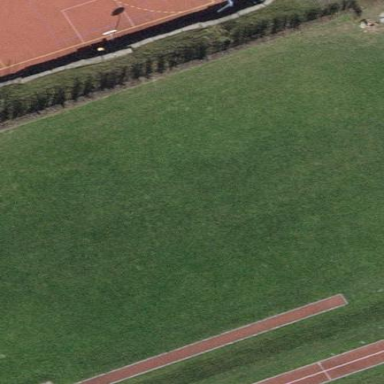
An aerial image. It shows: Grassy pitch for various sports activities.